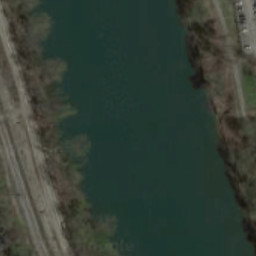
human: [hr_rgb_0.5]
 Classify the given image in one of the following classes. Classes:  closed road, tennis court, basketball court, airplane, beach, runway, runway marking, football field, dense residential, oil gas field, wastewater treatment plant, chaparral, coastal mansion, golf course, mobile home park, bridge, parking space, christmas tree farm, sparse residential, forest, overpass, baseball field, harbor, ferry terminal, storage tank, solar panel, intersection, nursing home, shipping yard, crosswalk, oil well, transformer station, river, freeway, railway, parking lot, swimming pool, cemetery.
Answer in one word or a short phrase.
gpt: river